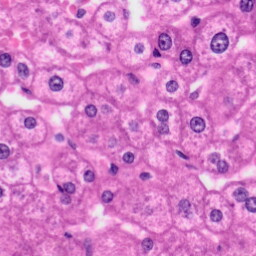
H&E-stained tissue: Liver